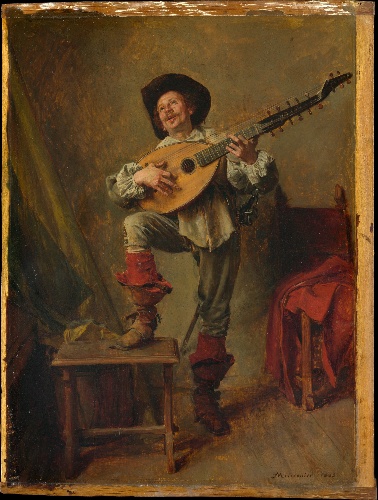
Title: Soldier Playing the Theorbo
Artist: Ernest Meissonier
Artist bio: French, Lyons 1815–1891 Paris
Date: 1865
Object type: Painting
Classification: Paintings
Medium: Oil on wood
Dimensions: 11 1/2 x 8 5/8 in. (29.2 x 21.9 cm)
Department: European Paintings
Credit line: Bequest of Martha T. Fiske Collord, in memory of her first husband, Josiah M. Fiske, 1908
Accession year: 1908
Repository: Metropolitan Museum of Art, New York, NY
Tags: Musical Instruments|Soldiers|Men